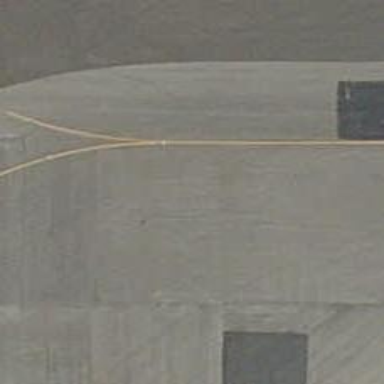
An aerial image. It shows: Image of taxiway at airport.